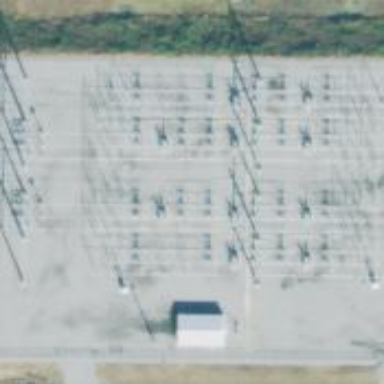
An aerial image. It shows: Switch used for power control.